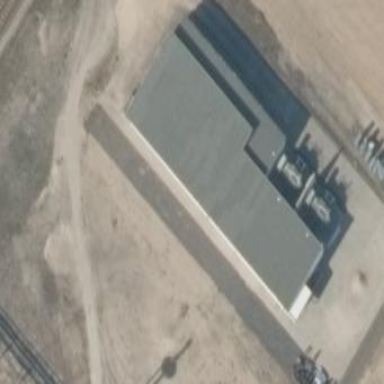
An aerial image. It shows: Industrial substation located in building.